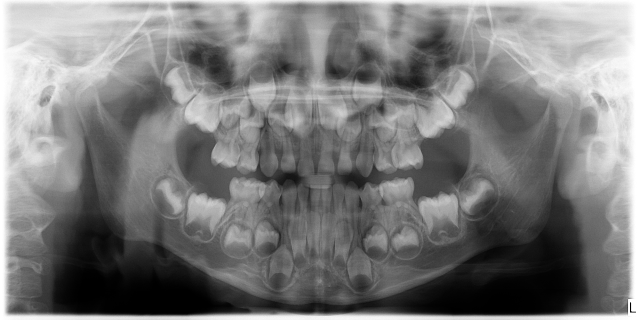
child